Group 1:
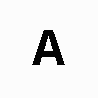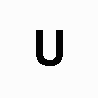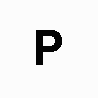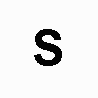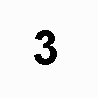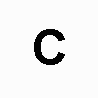
Group 2:
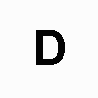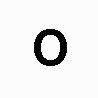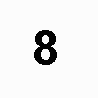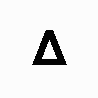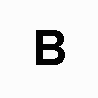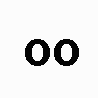
Rule separating the two groups: At least one endpoint vs. no endpoints.
Concepts: existence, line_or_curve_endpoint
Author: Merse E. Gáspár